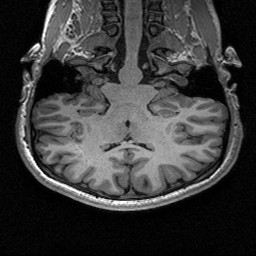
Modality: T1w
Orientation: sagittal
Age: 18
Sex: female
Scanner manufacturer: siemens
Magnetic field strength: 3 T
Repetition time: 2.53 s
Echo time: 0.00267 s